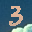
Label: 3